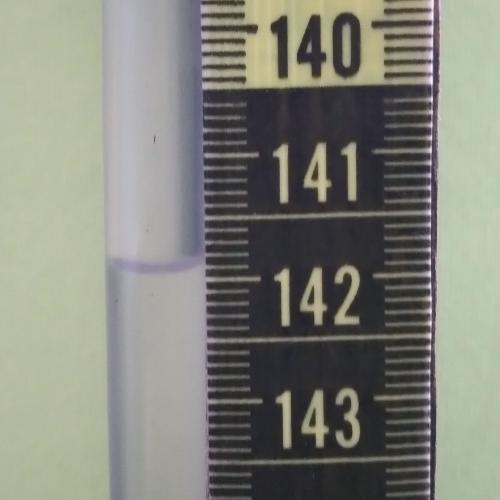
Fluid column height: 141.9 cm